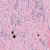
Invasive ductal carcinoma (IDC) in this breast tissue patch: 1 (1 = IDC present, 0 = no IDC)